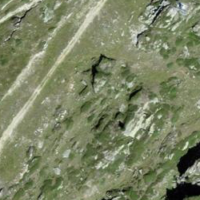
EUNIS habitat code: 26
Species observed at this site:
Pyrrhocorax graculus
Fabriciana niobe
Erebia tyndarus